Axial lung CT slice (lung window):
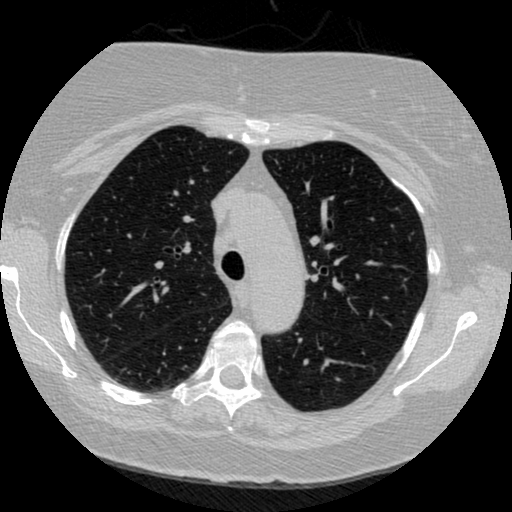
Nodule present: no